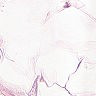
Metastatic tissue present: no